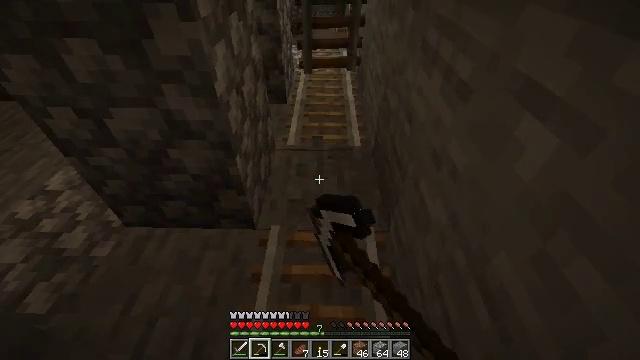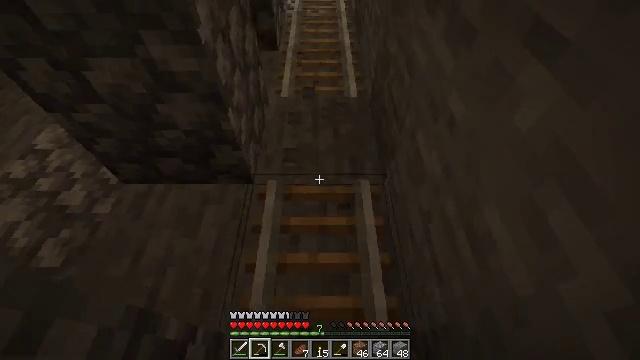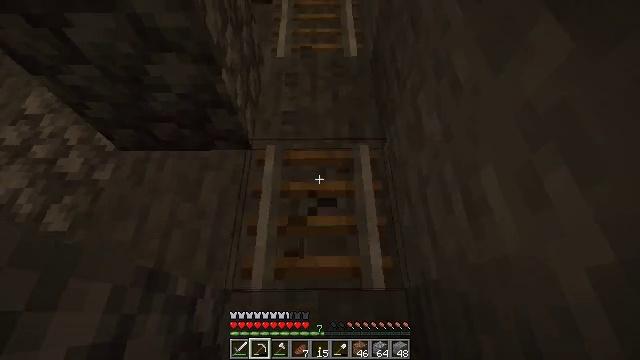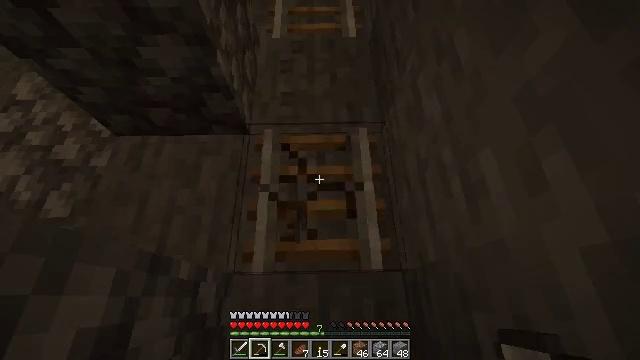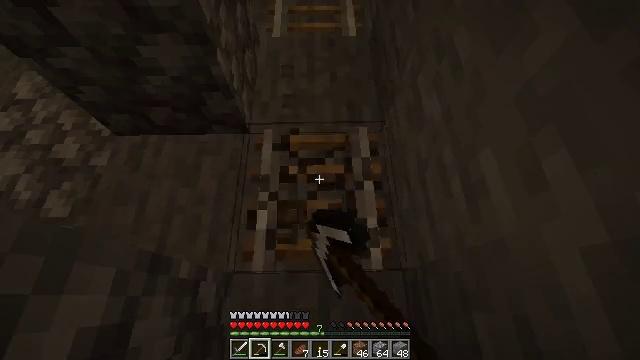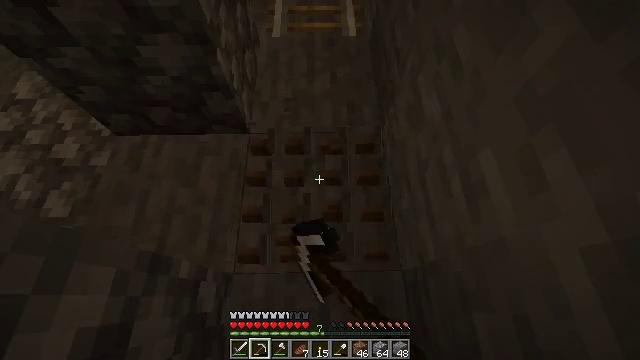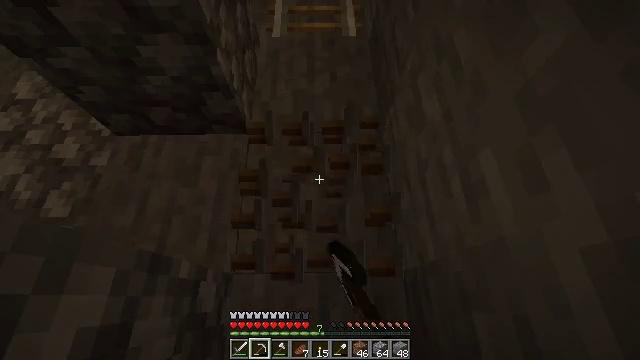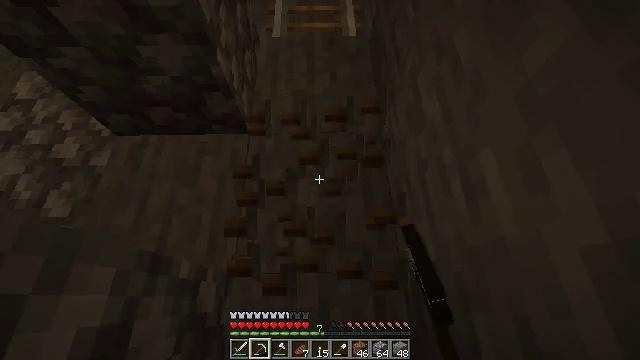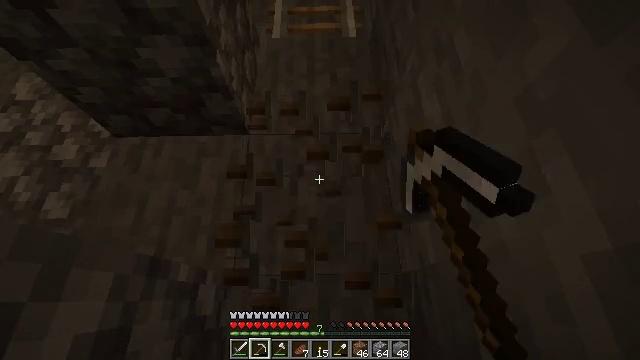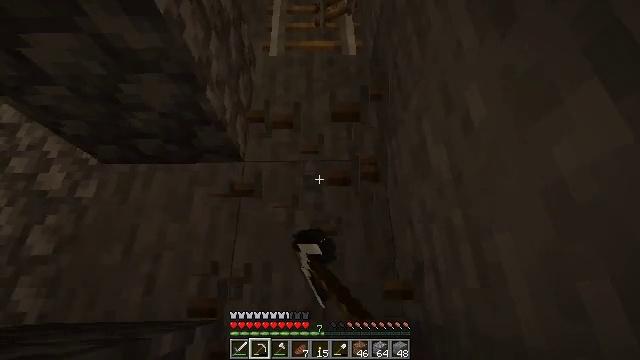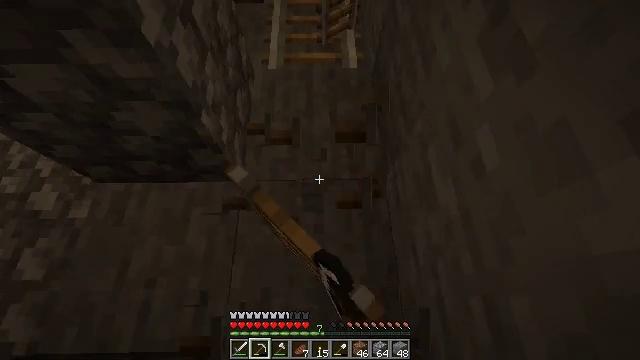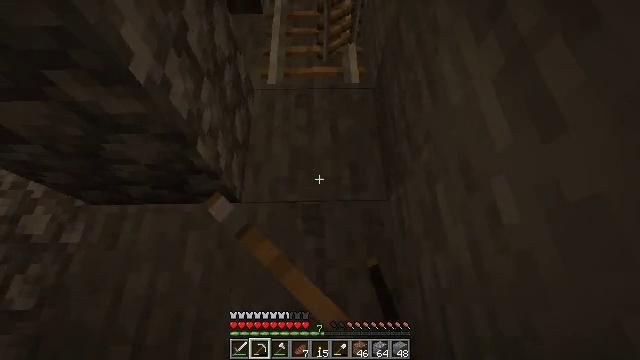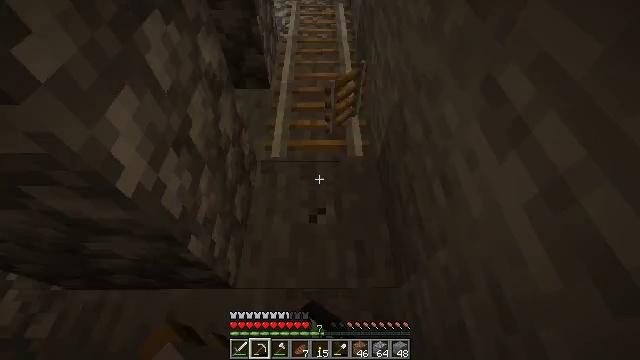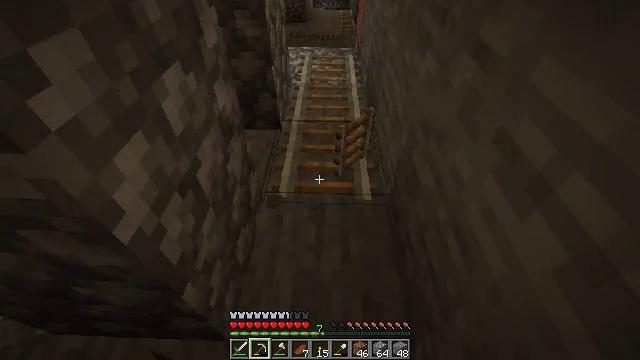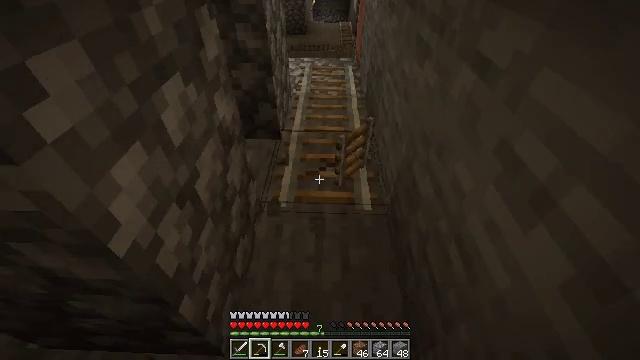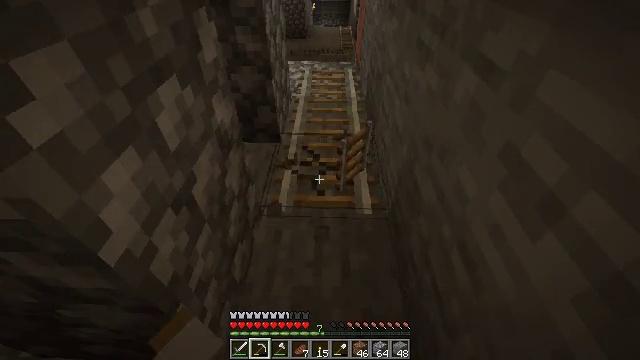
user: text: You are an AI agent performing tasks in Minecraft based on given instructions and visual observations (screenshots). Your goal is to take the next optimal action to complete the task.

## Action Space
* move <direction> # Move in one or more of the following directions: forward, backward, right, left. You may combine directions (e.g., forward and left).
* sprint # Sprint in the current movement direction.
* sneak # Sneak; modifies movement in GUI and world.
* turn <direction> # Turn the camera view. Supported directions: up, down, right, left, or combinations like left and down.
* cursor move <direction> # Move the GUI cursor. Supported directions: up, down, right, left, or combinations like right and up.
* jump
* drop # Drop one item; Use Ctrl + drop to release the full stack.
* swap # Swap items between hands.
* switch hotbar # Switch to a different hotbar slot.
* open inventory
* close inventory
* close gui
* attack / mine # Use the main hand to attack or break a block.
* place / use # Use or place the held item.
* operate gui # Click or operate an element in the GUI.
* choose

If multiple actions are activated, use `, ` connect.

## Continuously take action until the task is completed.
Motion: motion action
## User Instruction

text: Pick up the rail by attacking it.
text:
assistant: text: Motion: turn right and down, attack / mine
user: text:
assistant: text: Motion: turn down, attack / mine
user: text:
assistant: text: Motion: turn down, attack / mine
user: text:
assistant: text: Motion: attack / mine
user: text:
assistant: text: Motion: attack / mine
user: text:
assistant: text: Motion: attack / mine
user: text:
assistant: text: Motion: attack / mine
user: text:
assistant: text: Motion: move forward, attack / mine
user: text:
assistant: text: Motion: move forward, attack / mine
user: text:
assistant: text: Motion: move forward, attack / mine
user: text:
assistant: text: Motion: move forward, attack / mine
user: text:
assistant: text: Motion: turn up, attack / mine
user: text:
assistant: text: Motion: turn left and up, attack / mine
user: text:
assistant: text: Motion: turn up, attack / mine
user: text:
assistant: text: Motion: attack / mine
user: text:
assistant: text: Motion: attack / mine
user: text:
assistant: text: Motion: attack / mine
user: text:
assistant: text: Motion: attack / mine
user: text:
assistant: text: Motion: attack / mine
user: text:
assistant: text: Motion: move forward, attack / mine
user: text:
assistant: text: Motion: move forward, attack / mine
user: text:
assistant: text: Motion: move forward, attack / mine
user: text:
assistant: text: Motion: move forward, attack / mine
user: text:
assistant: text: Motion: attack / mine
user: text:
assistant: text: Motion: attack / mine
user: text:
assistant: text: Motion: attack / mine
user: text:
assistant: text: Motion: attack / mine
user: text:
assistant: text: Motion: attack / mine
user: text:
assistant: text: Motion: attack / mine
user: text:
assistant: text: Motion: move forward, attack / mine